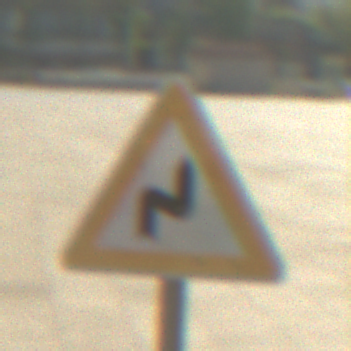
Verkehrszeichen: DoppelkurveRechts
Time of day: MorningAfternoon
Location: Outdoor (Suburban)
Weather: Clear
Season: NotSpecified
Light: Natural